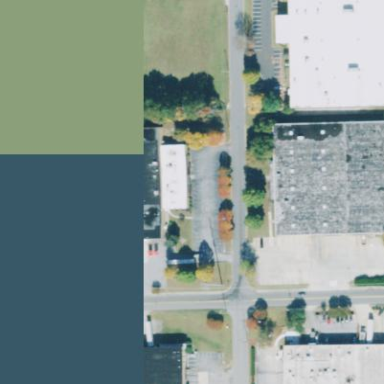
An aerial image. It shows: Office building.